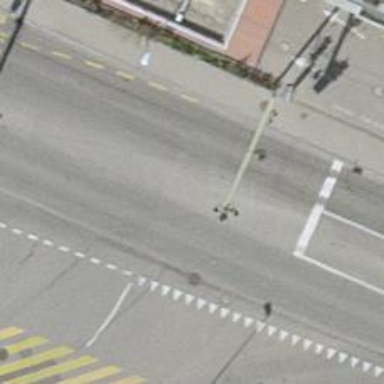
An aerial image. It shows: Road with traffic signals.